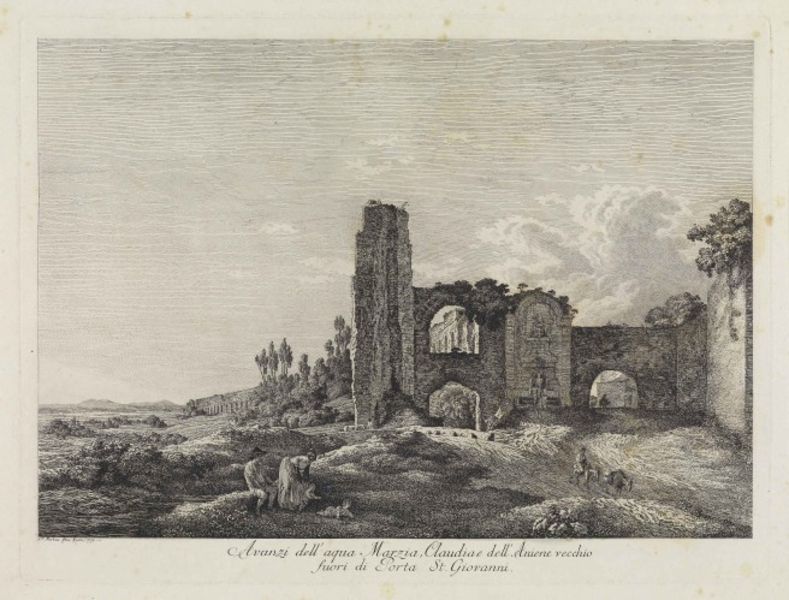
Titel: Rom: Überreste der Acqua Marzia und Acqua Claudia außerhalb der Porta S. Giovanni
Künstler: Jacob Wilhelm Mechau
Standort: Karlsruhe
Institution: Staatliche Kunsthalle Karlsruhe
Schlagwörter: baum, berg, blätter, dunkel, felsen, gemälde, himmel, mann, meer, weiß, wolken, bäume, landschaft, menschen, see, sitzen, stadt, fenster, frau, grau, hut, kleid, männer, schwarz, stroh, säulen, zeichnung, gras, haus, hund, tier, tiere, weg, wiese, wolke, alt, wand, johannes, stein, steine, bild, ebene, feld, felder, gräser, horizont, hügel, pappel, strauch, brücke, busch, büsche, gebüsch, kirche, drei, familie, kind, klassizismus, paar, blatt, pflanzen, wald, bauern, brunnen, esel, kinder, reiter, turm, reiten, schrift, wellen, papier, bogen, italien, man, vedute, heu, hang, mauer, grafik, graphik, wise, baby, rast, wagen, brandung, querformat, inschrift, striche, tor, bögen, katze, eingang, ruine, schaf, antike, unterschrift, burg, palast, torbogen, festung, mauerwerk, druck, druckgraphik, radierung, stich, titel, gross, schwarzweiß, text, bleistift, löcher, flecken, gemäuer, tore, ehepaar, mauern, aquaedukt, wildschwein, kupferstich, gespann, rundung, wohnen, johann, verfallen, römisch, zerfall, nischen, lasten, burgruine, porta, gbäude, burgmauer, italienisch, farm, ruinenlandschaft, claudius, krabbeln, pittoresk, paa, giovanni, 18. jahrhundert, st, 18, 19., krabbelt, iitalien, st.gioranni, babays, mauerwerk#, st. giovanni, avanzi, marzius, claudia, baumhimme